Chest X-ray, PA view. Patient: 45 years old, sex F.
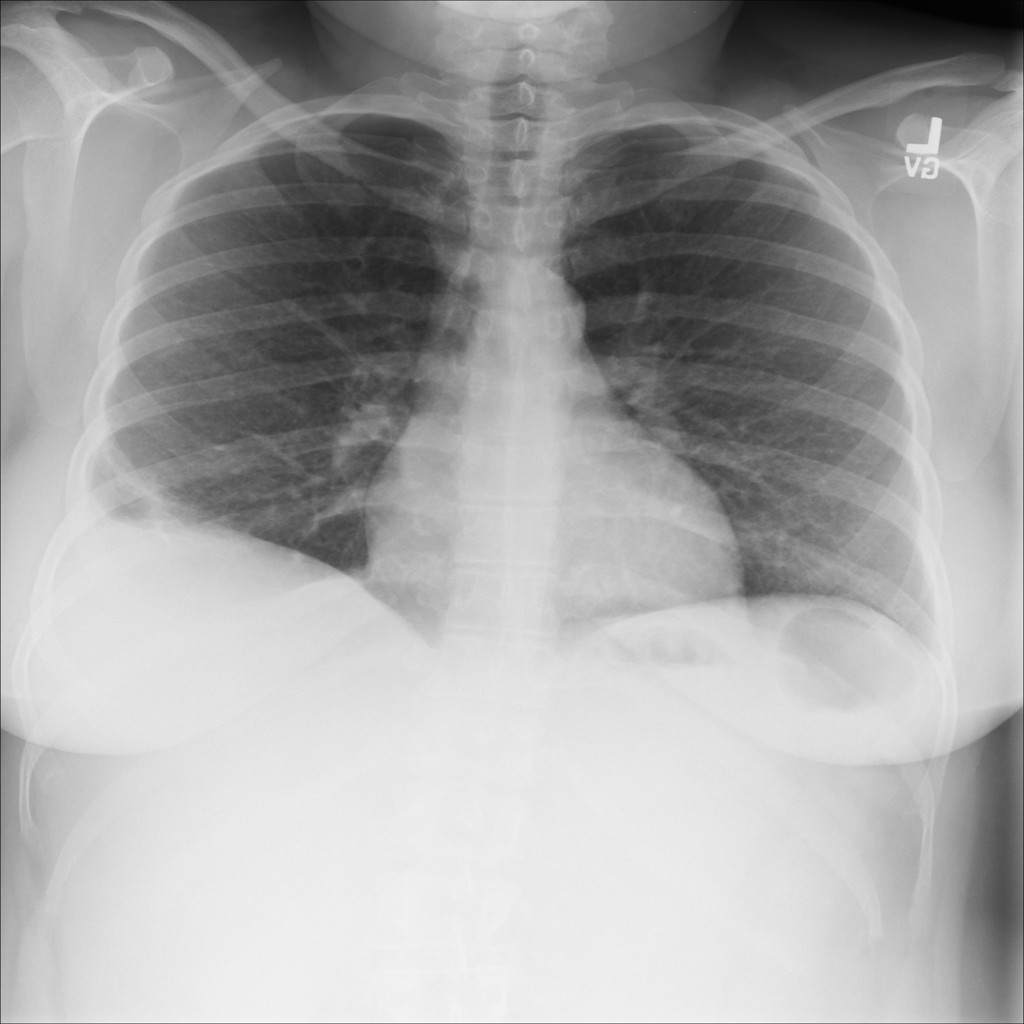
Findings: No Finding